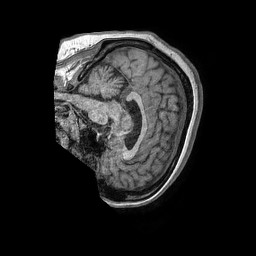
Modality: T1w
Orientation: sagittal
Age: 37
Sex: female
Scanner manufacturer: philips
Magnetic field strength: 1.5 T
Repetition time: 0.007837 s
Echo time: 0.003651 s